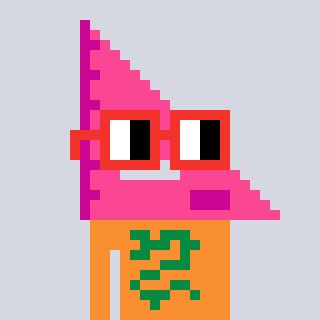
a pixel art character with square red glasses, a squadron ruler-shaped head and a orange-colored body on a cool background